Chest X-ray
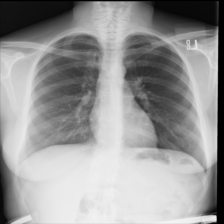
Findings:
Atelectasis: negative
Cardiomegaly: negative
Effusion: negative
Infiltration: negative
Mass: negative
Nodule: negative
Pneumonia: negative
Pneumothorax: negative
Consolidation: negative
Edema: negative
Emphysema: negative
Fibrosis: negative
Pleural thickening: negative
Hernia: negative